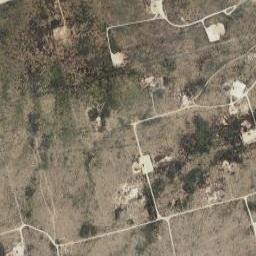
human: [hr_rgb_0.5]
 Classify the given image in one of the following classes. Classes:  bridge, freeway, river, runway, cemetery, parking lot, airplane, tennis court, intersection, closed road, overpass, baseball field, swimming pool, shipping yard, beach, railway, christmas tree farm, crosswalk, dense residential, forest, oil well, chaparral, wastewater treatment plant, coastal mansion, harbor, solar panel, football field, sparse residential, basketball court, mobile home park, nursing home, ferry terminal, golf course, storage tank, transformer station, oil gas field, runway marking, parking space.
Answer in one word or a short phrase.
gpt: oil gas field